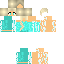
A female human skin with pale skin, wearing blonde bald dressed in a blue tshirt and red pants, featuring a closed mouth.